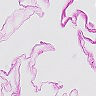
Metastatic tissue present: no